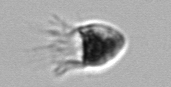
Label: Balanion